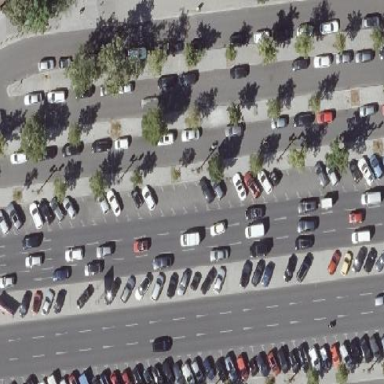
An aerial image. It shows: Diagonal street-side parking available in the area.